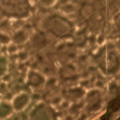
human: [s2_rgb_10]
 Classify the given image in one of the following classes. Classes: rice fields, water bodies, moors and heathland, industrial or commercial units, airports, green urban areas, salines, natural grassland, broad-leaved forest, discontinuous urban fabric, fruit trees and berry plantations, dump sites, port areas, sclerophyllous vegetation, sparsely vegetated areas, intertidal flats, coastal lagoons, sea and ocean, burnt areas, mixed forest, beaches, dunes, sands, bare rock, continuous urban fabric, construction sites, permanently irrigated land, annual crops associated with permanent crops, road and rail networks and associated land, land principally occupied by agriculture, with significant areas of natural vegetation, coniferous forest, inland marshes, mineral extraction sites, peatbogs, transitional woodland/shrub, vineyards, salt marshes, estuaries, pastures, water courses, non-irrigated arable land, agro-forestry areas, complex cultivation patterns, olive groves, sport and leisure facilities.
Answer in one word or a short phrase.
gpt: non-irrigated arable land